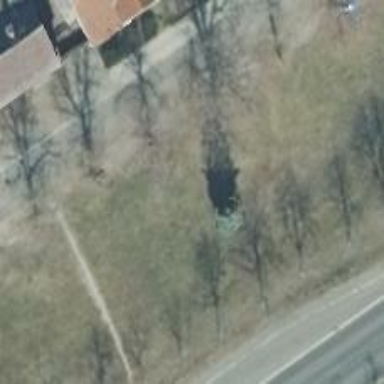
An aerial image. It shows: Evergreen needle-leaved tree.